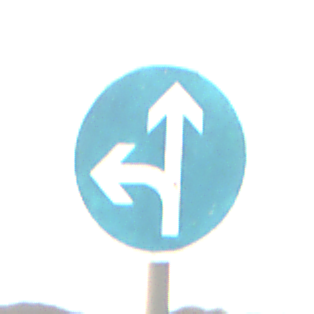
Verkehrszeichen: VorgeschriebeneFahrtrichtungGeradeausOderLinks
Umgebung: Outdoor, Nature
Tageszeit: SunriseSunset
Wetter: PartlyCloudy
Licht: Natural
Jahreszeit: NotSpecified
Kontrast: LowContrast